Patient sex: M
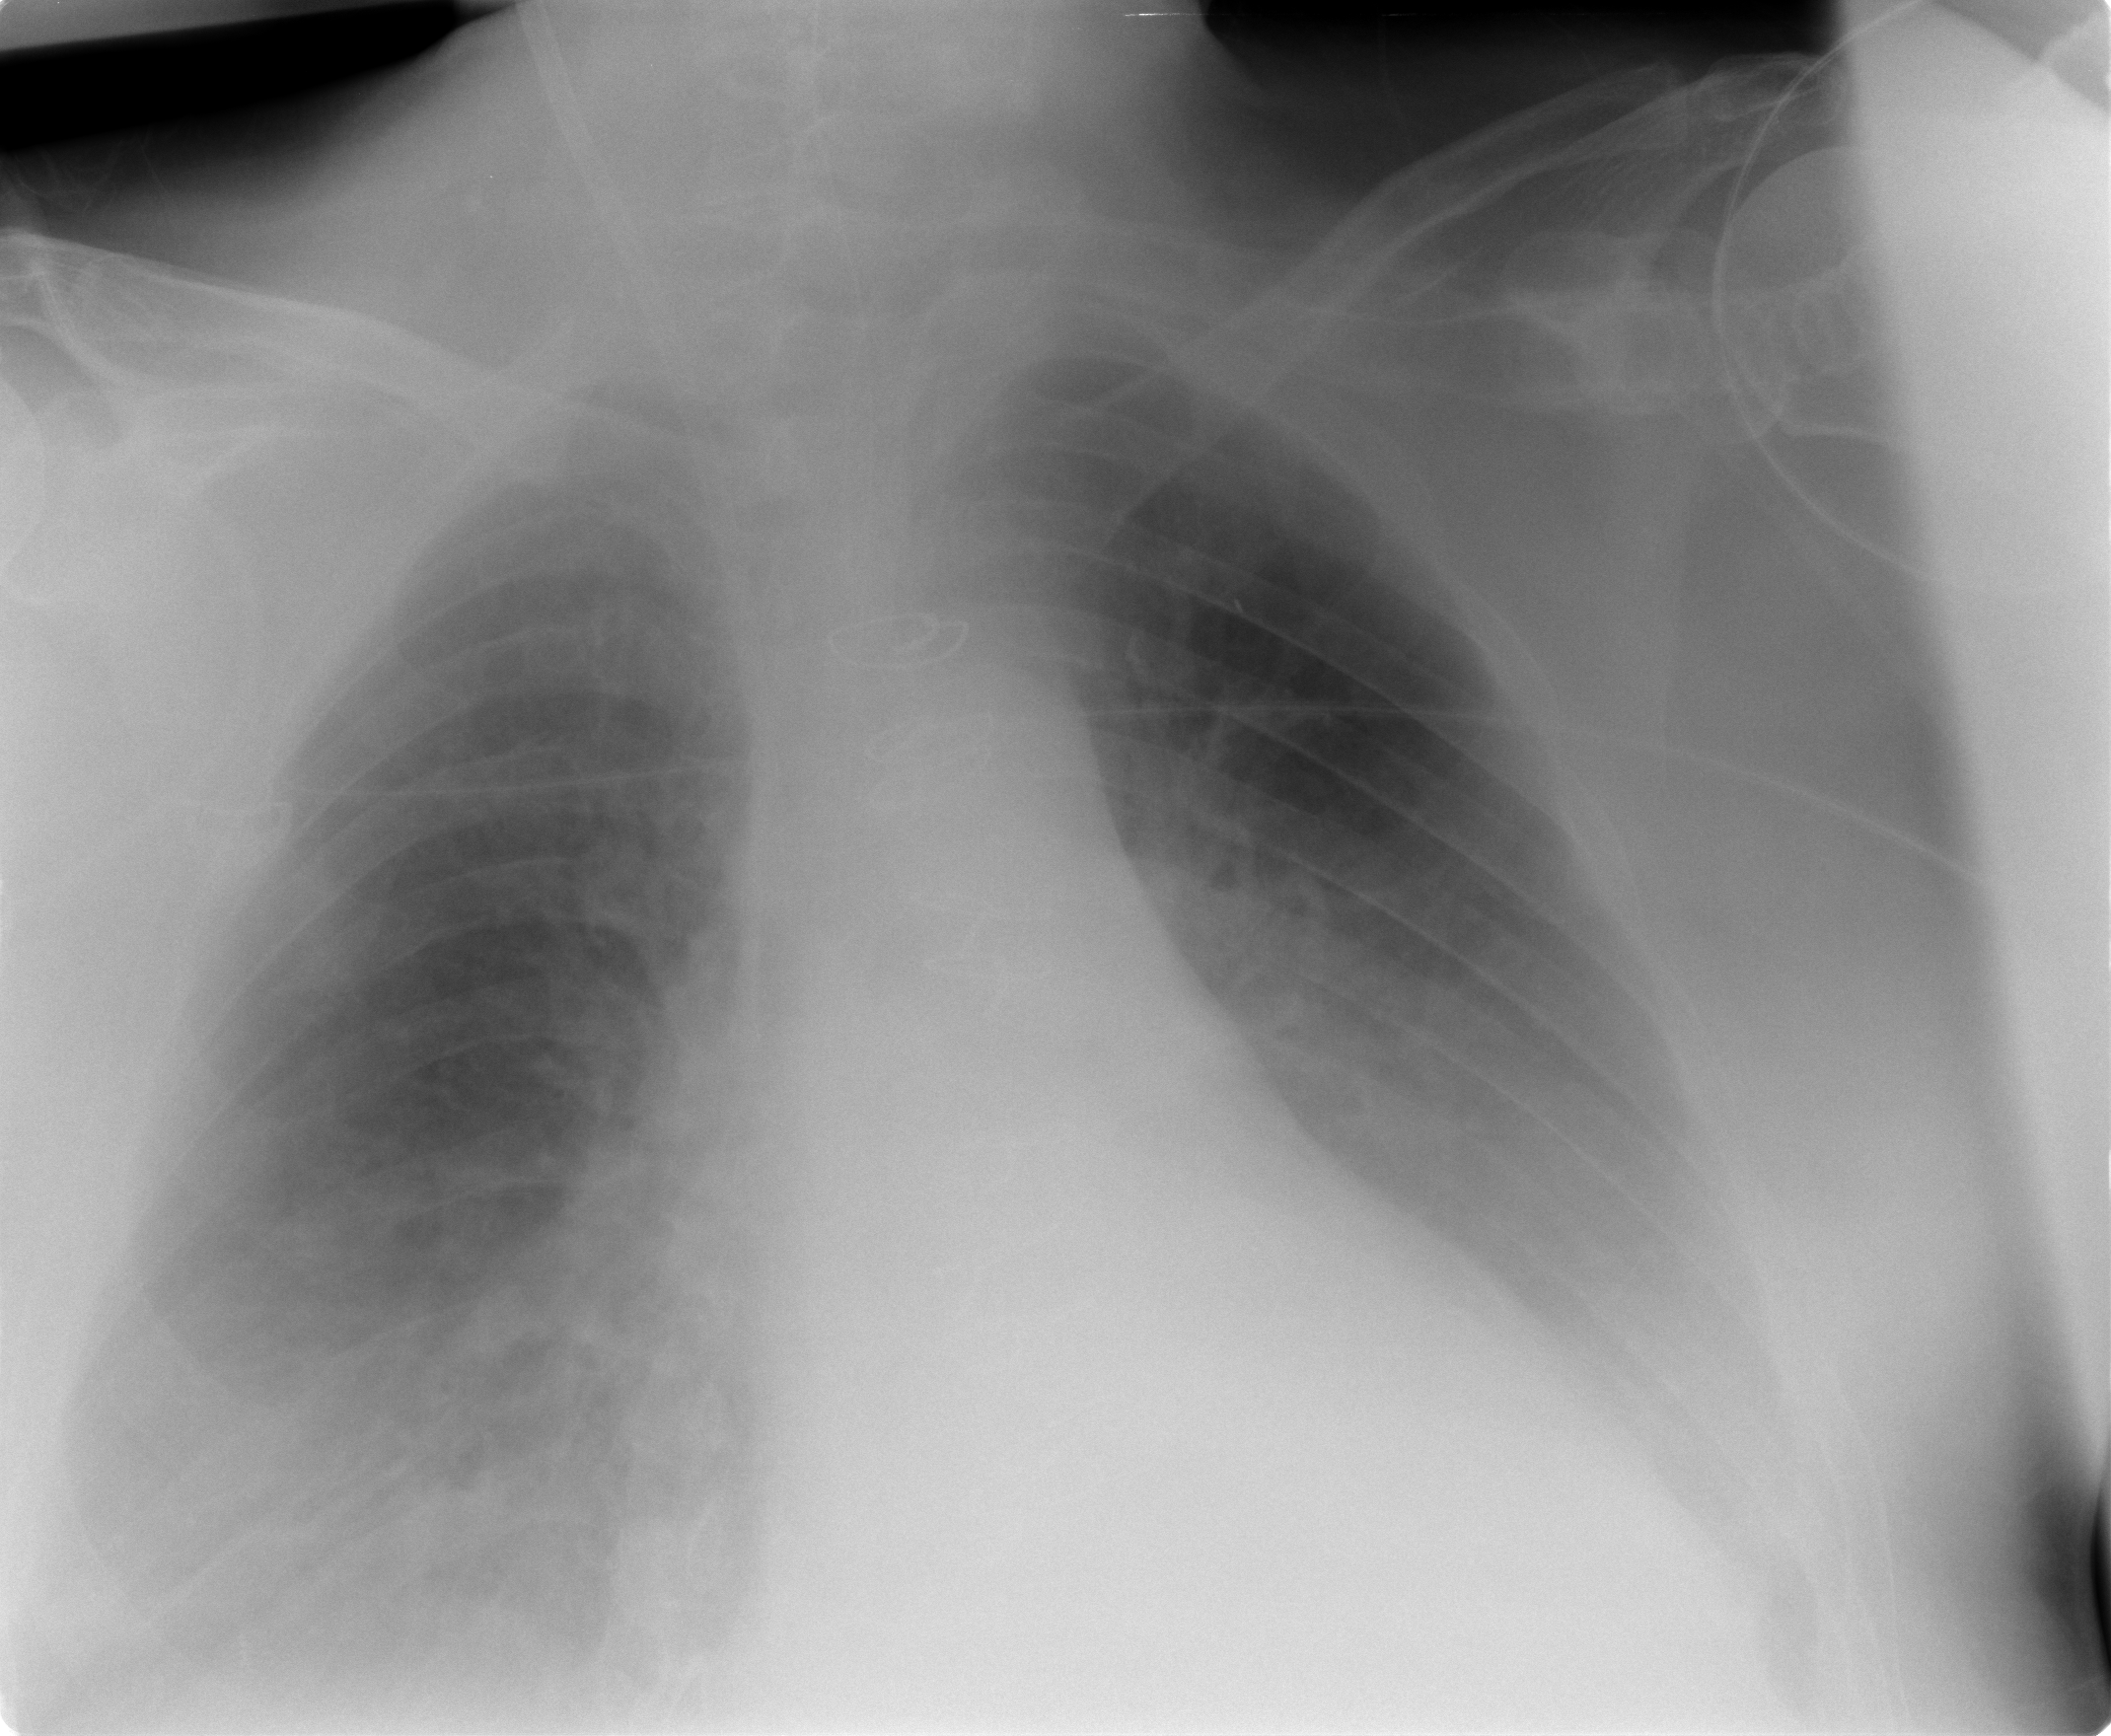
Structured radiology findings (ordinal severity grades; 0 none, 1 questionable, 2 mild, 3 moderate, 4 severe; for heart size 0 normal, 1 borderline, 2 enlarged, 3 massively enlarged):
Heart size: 0
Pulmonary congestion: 1
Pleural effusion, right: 2
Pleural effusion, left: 2
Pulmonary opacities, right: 0
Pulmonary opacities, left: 0
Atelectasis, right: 2
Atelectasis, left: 2